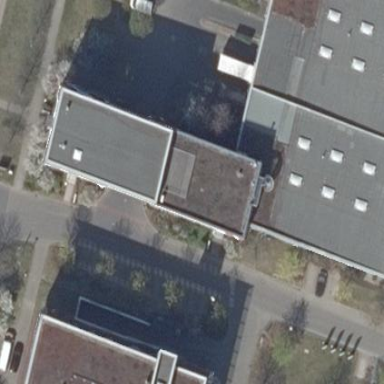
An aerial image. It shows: Commercial building with flat roof.